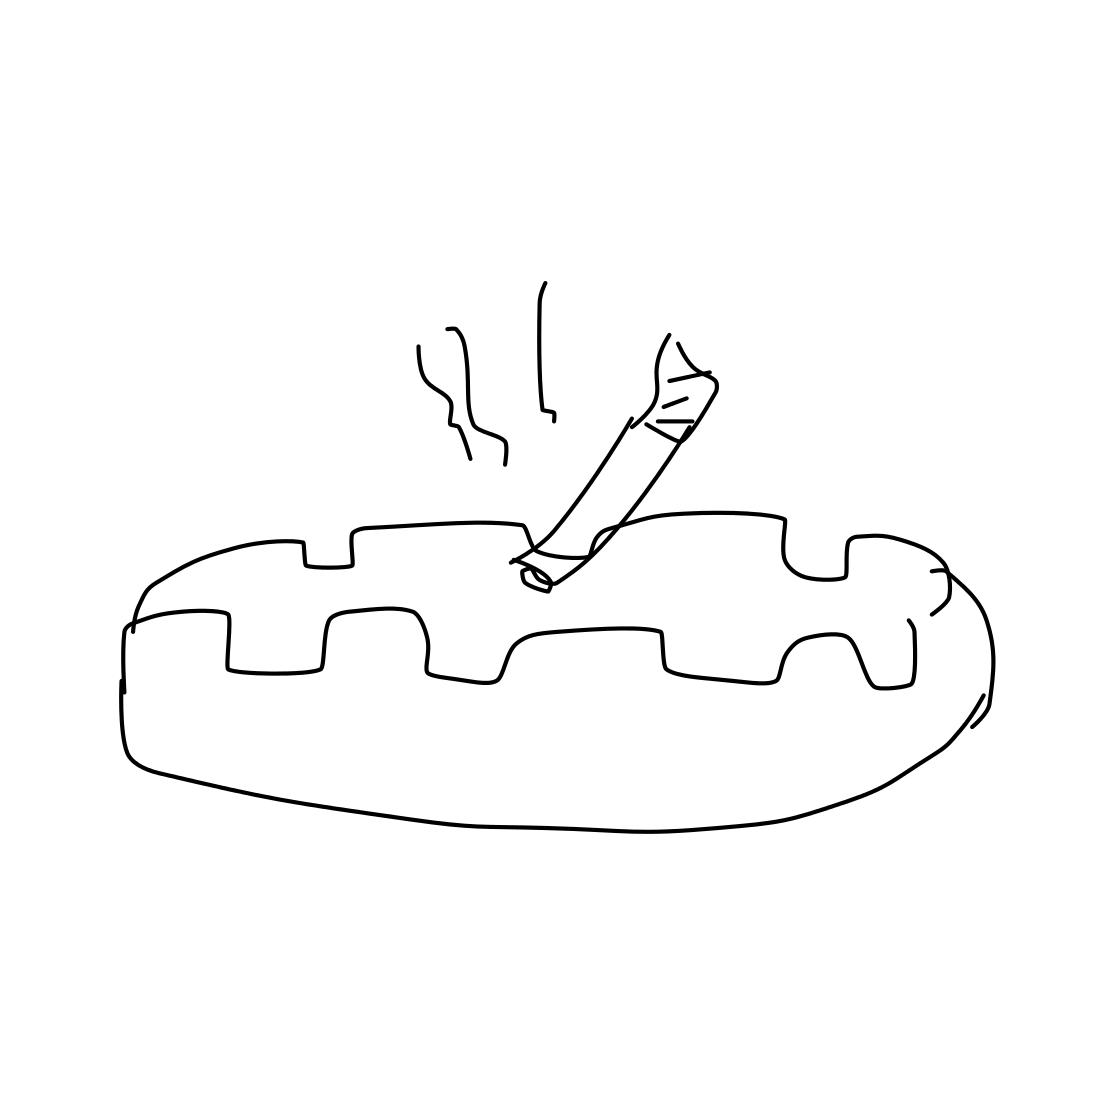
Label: ashtray